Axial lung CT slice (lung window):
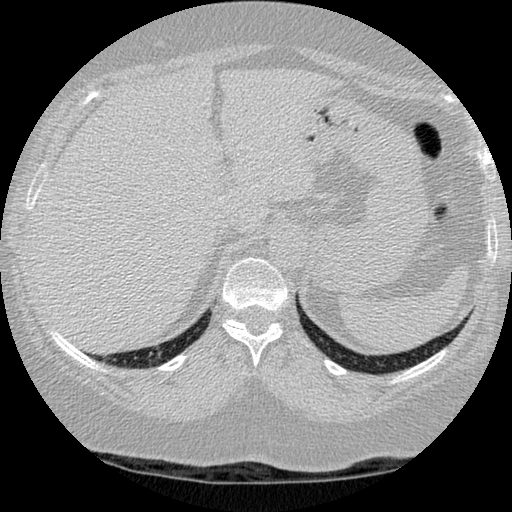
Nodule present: no